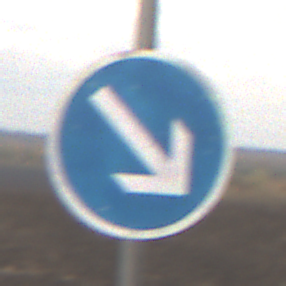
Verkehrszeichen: VorgeschriebeneVorbeifahrtRechts
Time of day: MorningAfternoon
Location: Outdoor (Nature)
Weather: Overcast
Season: NotSpecified
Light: Natural